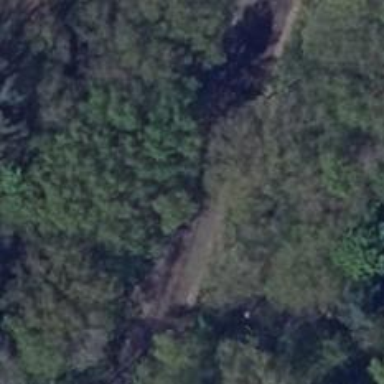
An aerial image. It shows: Solitary milestone along the railway.